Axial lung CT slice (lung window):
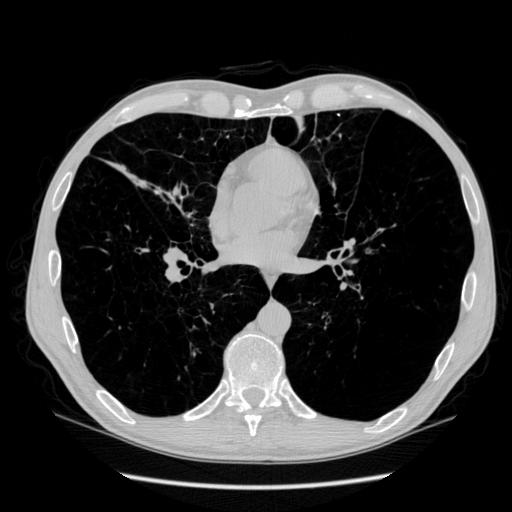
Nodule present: no